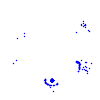
Particle: proton